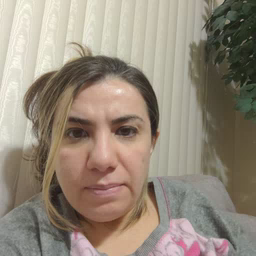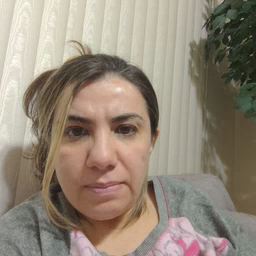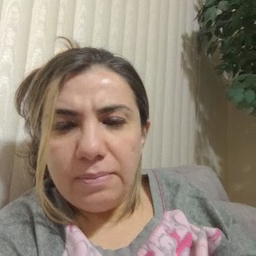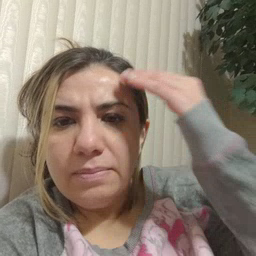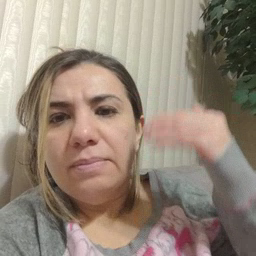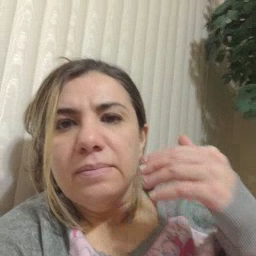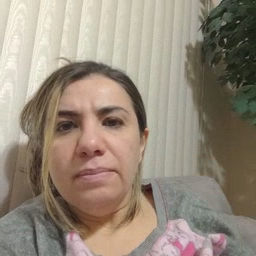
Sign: head